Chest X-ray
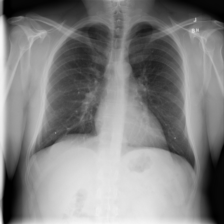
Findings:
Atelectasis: negative
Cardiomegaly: negative
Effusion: negative
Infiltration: negative
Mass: negative
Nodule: negative
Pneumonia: negative
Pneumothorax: negative
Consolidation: negative
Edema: negative
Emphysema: negative
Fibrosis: negative
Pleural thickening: negative
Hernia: negative